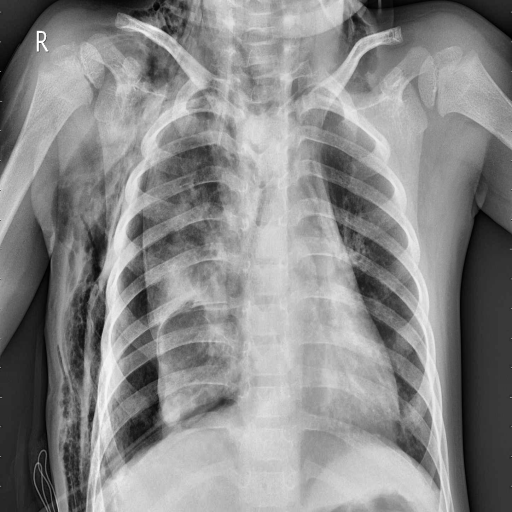
Finding: PNEUMONIA